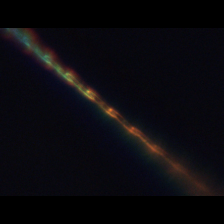
Taxon: Psuedo-nitzschia
Group: Diatoms